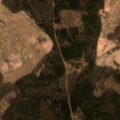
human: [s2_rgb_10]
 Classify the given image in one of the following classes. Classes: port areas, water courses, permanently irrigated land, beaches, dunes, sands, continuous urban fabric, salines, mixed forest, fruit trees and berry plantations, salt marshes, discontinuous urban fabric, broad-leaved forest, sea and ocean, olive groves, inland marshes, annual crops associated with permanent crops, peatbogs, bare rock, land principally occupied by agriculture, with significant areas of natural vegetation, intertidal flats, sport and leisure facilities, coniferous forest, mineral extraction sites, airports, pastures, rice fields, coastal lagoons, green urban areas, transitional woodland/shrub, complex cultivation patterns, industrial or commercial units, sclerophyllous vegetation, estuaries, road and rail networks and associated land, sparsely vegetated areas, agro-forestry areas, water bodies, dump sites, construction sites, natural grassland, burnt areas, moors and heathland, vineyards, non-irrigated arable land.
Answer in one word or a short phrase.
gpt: non-irrigated arable land, pastures, complex cultivation patterns, coniferous forest, mixed forest, transitional woodland/shrub